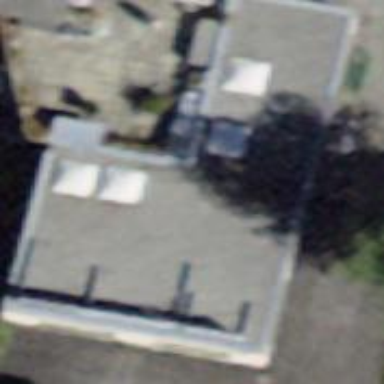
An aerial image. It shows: Building with flat roof.